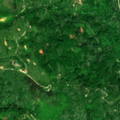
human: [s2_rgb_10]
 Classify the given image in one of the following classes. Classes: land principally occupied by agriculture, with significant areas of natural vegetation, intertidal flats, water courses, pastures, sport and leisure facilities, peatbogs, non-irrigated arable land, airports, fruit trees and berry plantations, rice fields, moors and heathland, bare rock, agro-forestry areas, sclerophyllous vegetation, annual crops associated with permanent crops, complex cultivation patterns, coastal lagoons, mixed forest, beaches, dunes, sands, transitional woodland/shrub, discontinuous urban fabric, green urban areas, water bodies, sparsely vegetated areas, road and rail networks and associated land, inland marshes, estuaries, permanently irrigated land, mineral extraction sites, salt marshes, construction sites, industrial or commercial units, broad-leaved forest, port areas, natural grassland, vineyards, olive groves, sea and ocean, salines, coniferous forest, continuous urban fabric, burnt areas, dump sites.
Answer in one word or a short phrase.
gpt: land principally occupied by agriculture, with significant areas of natural vegetation, broad-leaved forest, transitional woodland/shrub